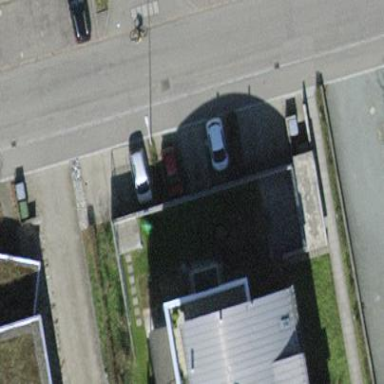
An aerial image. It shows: Street side parking area.